Question: Im creating a Form with tabs in Ext-JS 5.0.1.
In the first tab i want to put a button near the two first textfields but when i try to insert two items (one textfield and one button) the textfield use 100% of width, not show the fieldlabel and the button dont show too. What im doing wrong? this is my code and a pic of the result.

'''
var form_datosdoc = new Ext.form.Panel ({
bodyPadding: 10,
defaultType: 'textfield',
items: [
{
items: [{
layout: "form",
items: {
fieldLabel: "Representante",
xtype: "textfield",
name: 'representante'
}
},{
items: {
xtype: 'button',
text: 'Click me'
}
}]
},
{
fieldLabel: 'Aprobador',
name: 'aprobador'
},
{
xtype: 'datefield',
fieldLabel: 'Fecha',
name: 'fecha_doc',
value: new Date(), //Fecha de hoy
maxValue: new Date() //Maxima fecha la de hoy
}
]
})
var paneltab = new Ext.tab.Panel ({
width: window.innerWidth * 0.95,
height: window.innerHeight * 0.88,
xtype: 'tabpanel',
title: '<bean:message key="label.AGR.analisisgr.documento" />',
tabPosition:'left',
textAlign:'right',
tabRotation: 0,
renderTo: 'contenedor',
items: [{
title: 'Datos del documento',
tooltip: 'Datos del documento',
layout: 'fit',
items: [form_datosdoc]
},{
title: 'Listado de activos',
tooltip: 'Listado de activos + Valoracion CID',
html: 'Ejemplo2'
},{
title: 'Tipos de activo',
tooltip: 'Activos por tipo de activo',
html: 'Ejemplo3'
},{
title: 'Amenazas',
tooltip: 'Listado de amenazas',
html: 'Ejemplo4'
},{
title: 'Salvaguardas',
tooltip: 'Listado de salvaguardas',
html: 'Ejemplo5'
},{
title: 'Amenazas por riesgo',
tooltip: 'Listado de amenazas por riesgo y salvaguardas asociadas',
html: 'Ejemplo6'
},{
title: 'Activos por riesgo',
tooltip: 'Listado de activos por riesgo, amenazas asociadas y salvaguardas asociadas a las amenazas',
html: 'Ejemplo7'
}]
});
'''
Thank you in advance
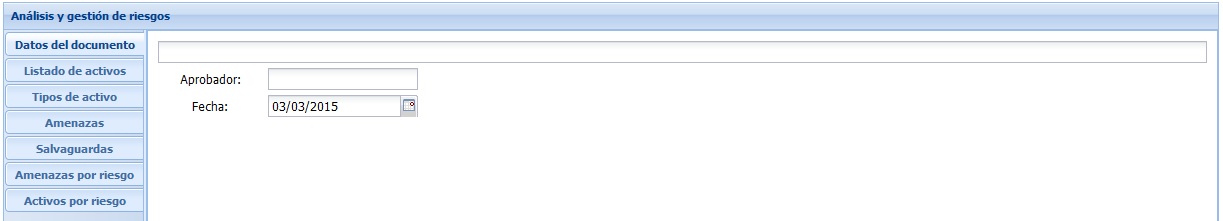
Answer: You need to specify the 'layout' property and also make a wrapping 'container' for both of those items as currently is ould assume it is of time 'texfield' as you have that set for the 'defaultType'
'''
items: [{
xtype: 'container',
layout: "hbox",
items: [{
items: {
fieldLabel: "Representante",
xtype: "textfield",
name: 'representante'
}
}, {
items: {
xtype: 'button',
text: 'Click me'
}
}]
}, {
fieldLabel: 'Aprobador',
name: 'aprobador'
}, {
xtype: 'datefield',
fieldLabel: 'Fecha',
name: 'fecha_doc',
value: new Date(), //Fecha de hoy
maxValue: new Date() //Maxima fecha la de hoy
}]
'''
Demo: <URL>